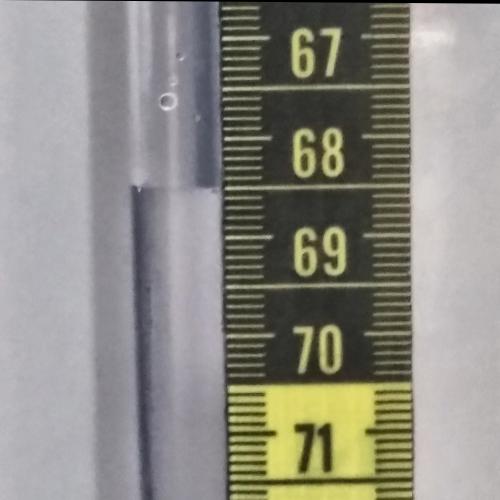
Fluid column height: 68.5 cm